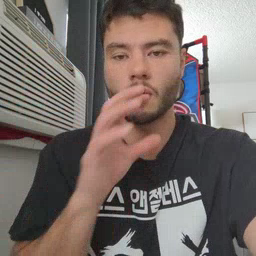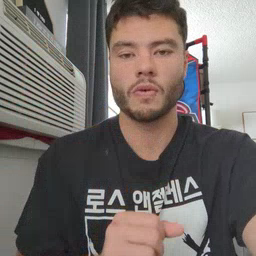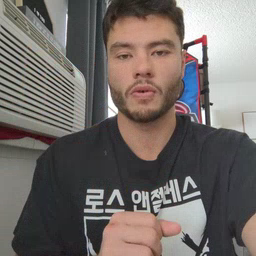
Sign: old